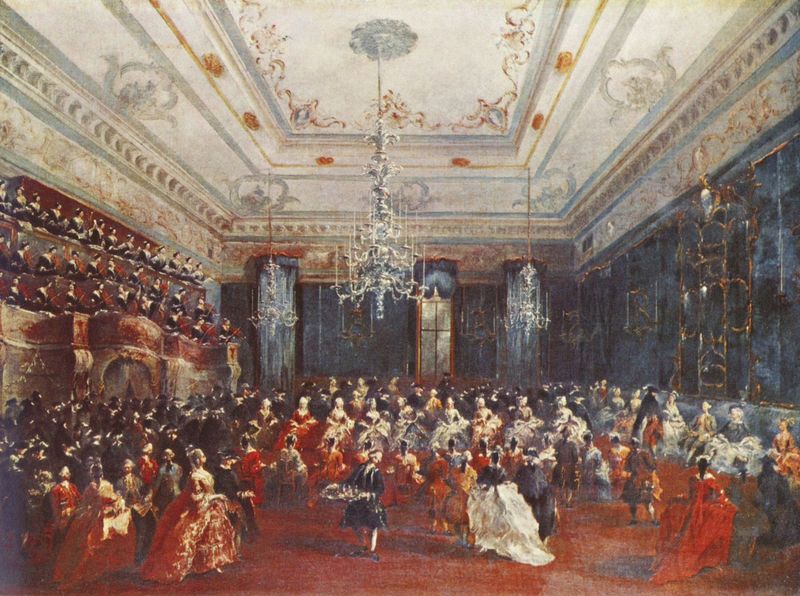
Titel: Venezianisches Galakonzert
Künstler: Francesco de' Guardi
Standort: München
Institution: Alte Pinakothek
Schlagwörter: blau, dunkel, gemälde, gruppe, mann, schatten, weiß, frauen, menschen, damen, elegant, fenster, frankreich, frau, frisur, grau, hell, kleid, kleider, licht, männer, raum, schwarz, ölbild, rot, schloss, ball, fest, gesellschaft, herren, leute, meschen, ornament, tanz, feier, getränke, kellner, ober, architektur, barock, diener, tablett, innenraum, spiegel, vorhang, boden, reich, adel, decke, innen, bühne, musik, musiker, orchester, publikum, tanzen, renaissance, rokoko, balkon, italien, unterhaltung, parkett, tanzsaal, tribüne, zuschauer, hof, empore, saal, könig, essen, frack, gäste, vorhänge, kerze, kronleuchter, leuchter, lüster, stuck, menzel, wände, palast, pracht, festlich, tribühne, geige, gesims, empfang, reichtum, absolutismus, balu, stuckdecke, lich, parade, voute, tänzer, manschen, ballkleid, roben, paare, festsaal, ballsaal, tafeldecke, mesch, spiegelsaal, deckenfries, rocaillen, ballkleider, daal, tanzkleider, guardi, adelsfamilie, feudal, golc, hofleben, kroenung, oaare, polonaise, opernball, ergemälde, barock#